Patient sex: M
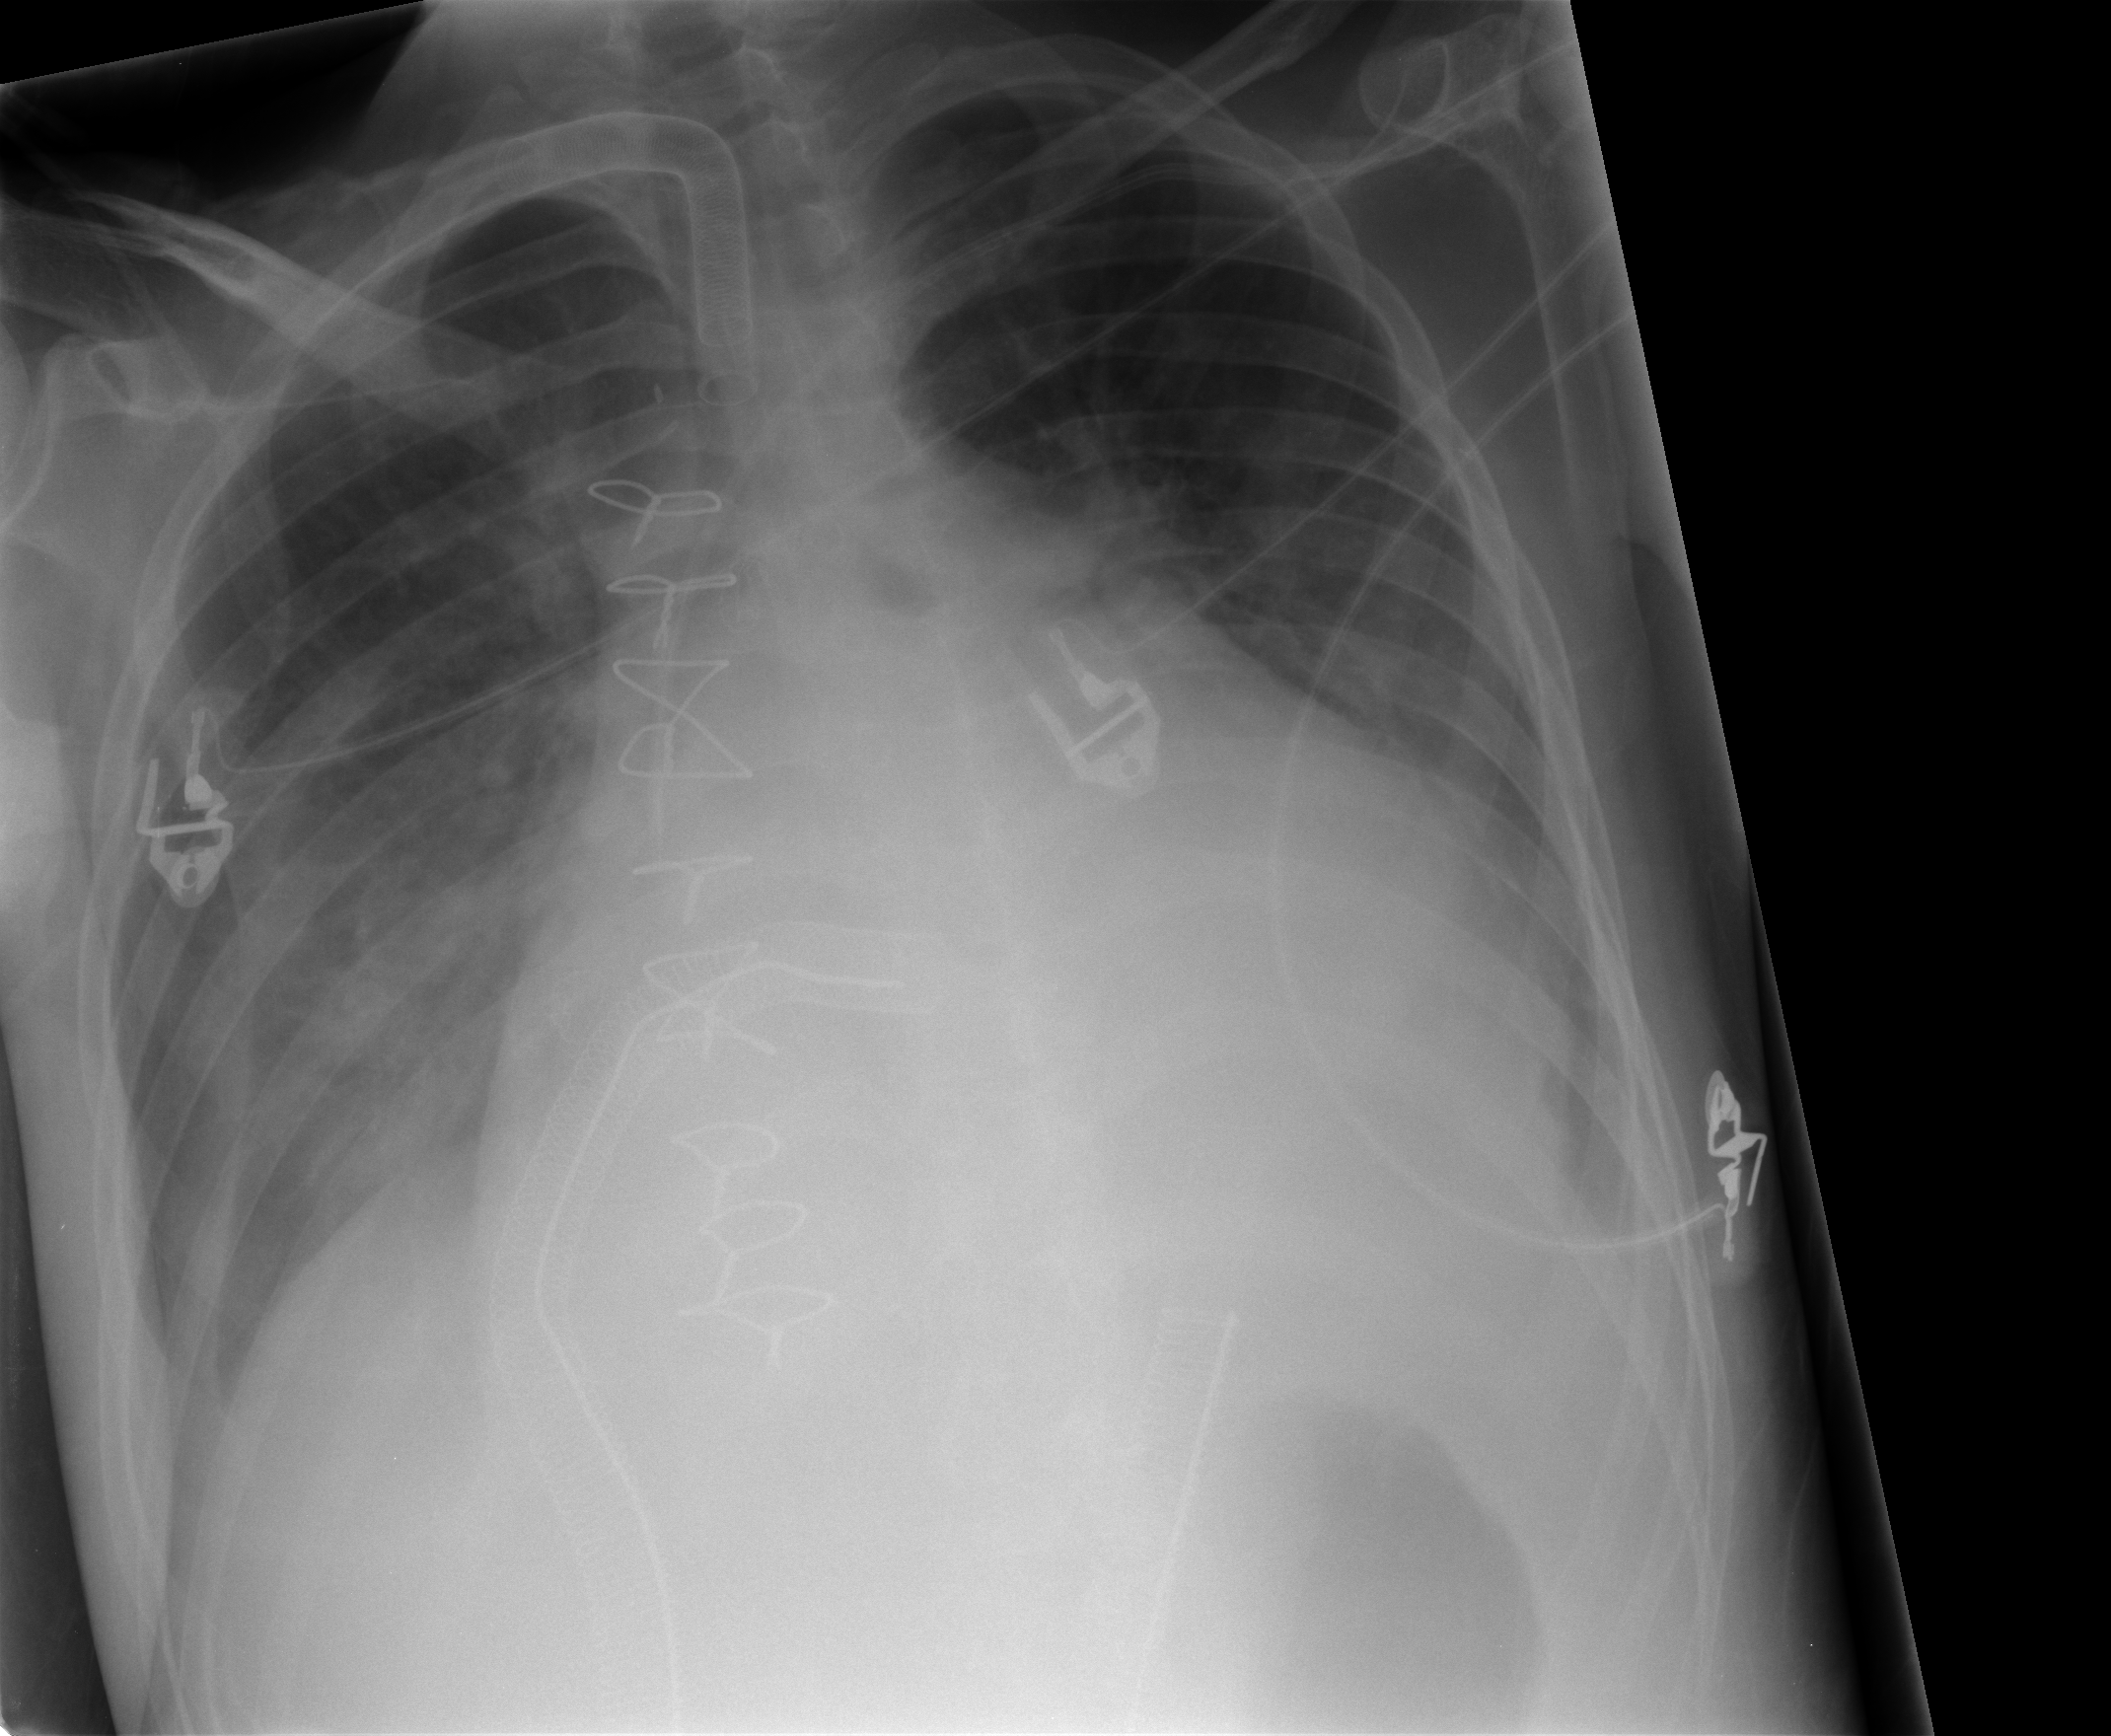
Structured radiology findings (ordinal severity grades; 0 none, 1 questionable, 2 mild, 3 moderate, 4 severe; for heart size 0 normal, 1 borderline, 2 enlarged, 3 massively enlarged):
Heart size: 3
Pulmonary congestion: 2
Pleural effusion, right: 1
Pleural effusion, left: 1
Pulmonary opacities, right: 0
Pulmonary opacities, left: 1
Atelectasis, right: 2
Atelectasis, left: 2